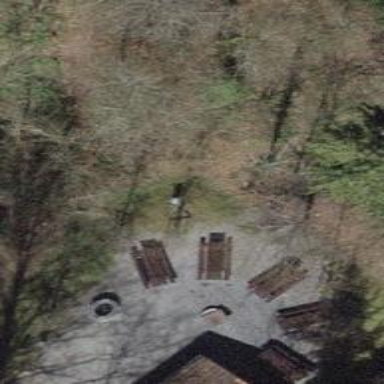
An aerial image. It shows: BBQ amenity.